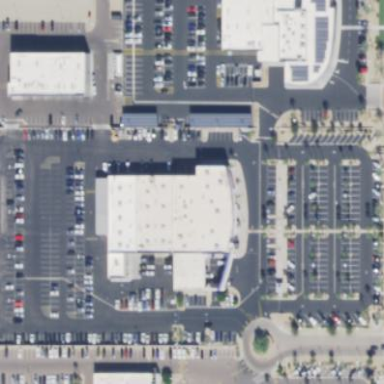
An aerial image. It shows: Car shop building.